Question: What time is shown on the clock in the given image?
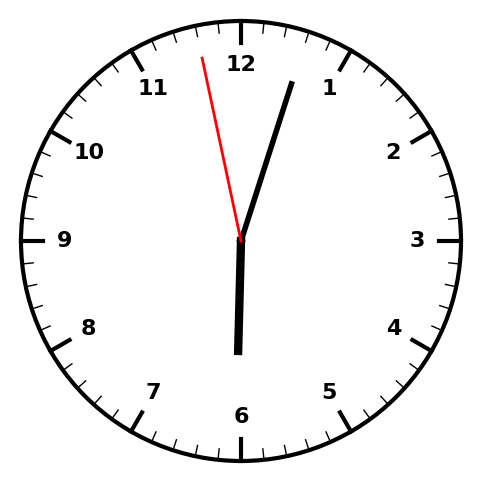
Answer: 06:02:58